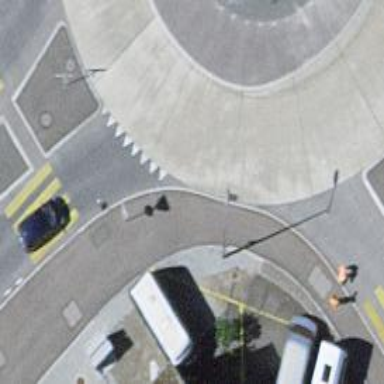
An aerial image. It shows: Road with "give way" sign.